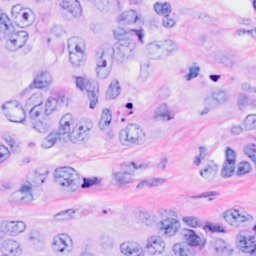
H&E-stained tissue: Breast